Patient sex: F
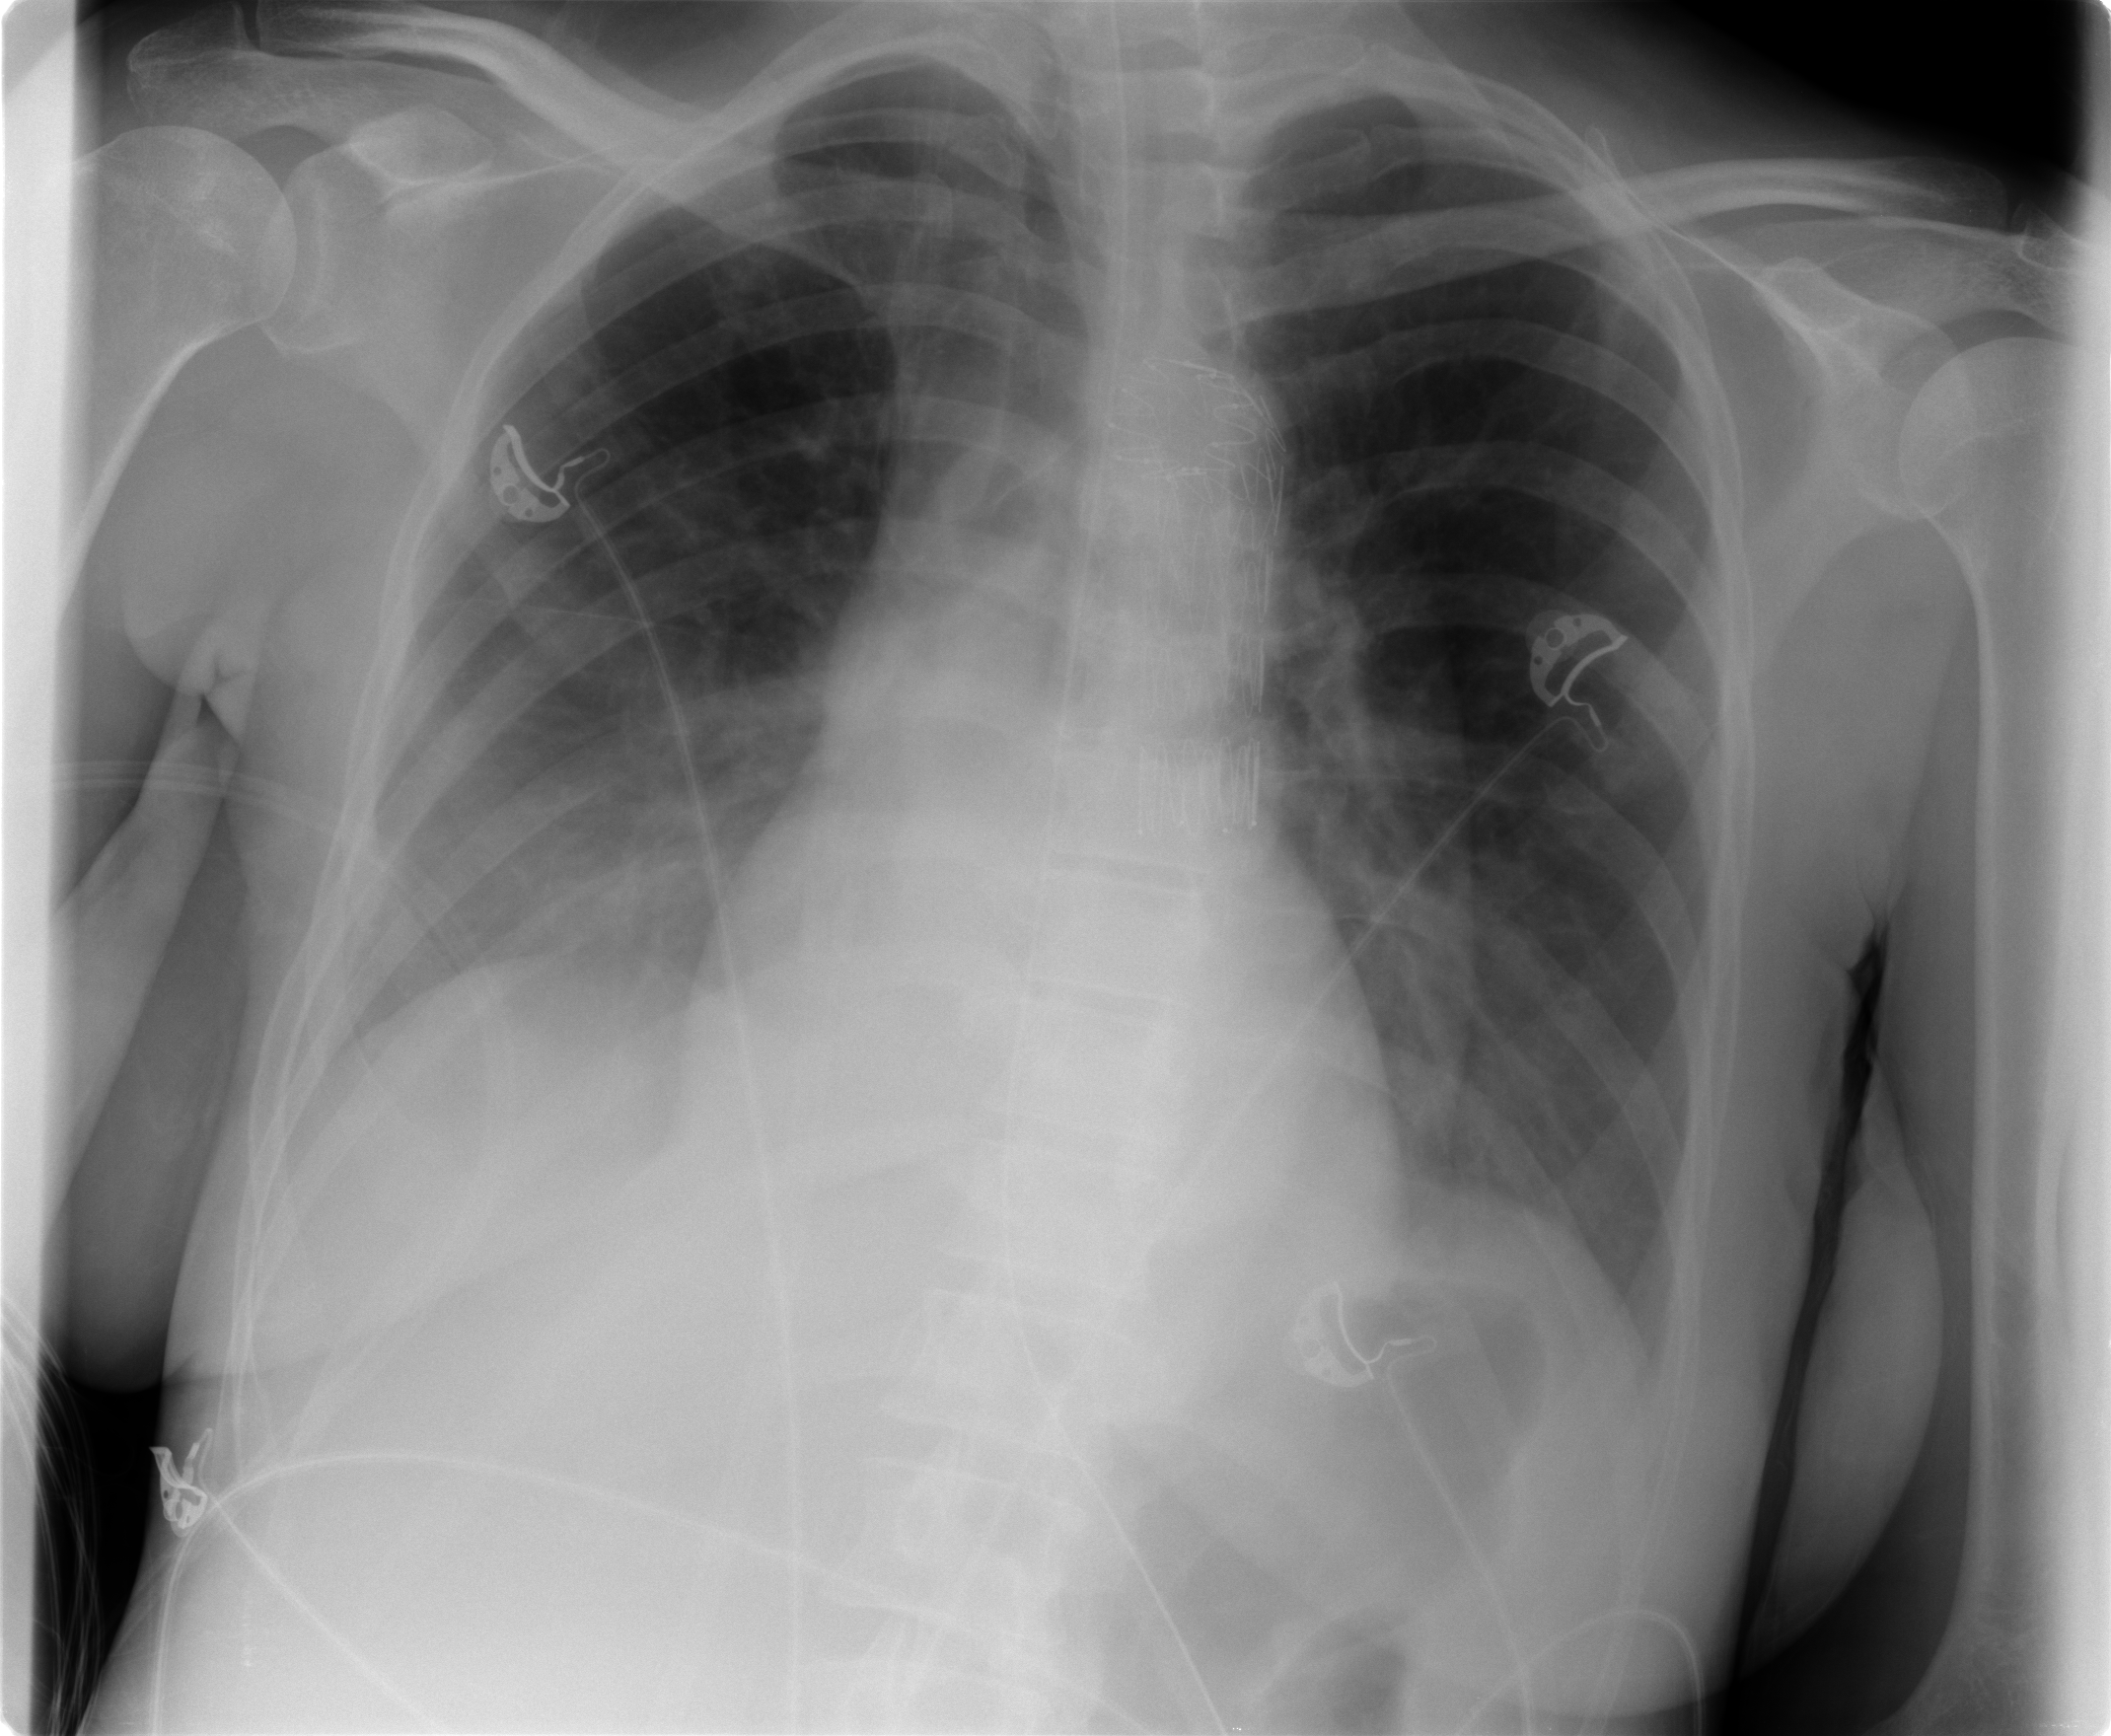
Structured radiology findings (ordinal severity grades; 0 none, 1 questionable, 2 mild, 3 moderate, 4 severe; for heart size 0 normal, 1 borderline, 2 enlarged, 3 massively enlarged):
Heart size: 1
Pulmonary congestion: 2
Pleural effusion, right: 2
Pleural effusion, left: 1
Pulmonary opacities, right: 0
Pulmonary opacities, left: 0
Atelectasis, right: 2
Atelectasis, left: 2